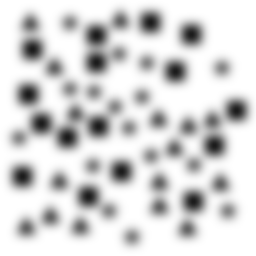
Squares: 16
Triangles: 16
Stars: 16
Total shapes: 48